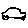
Label: car